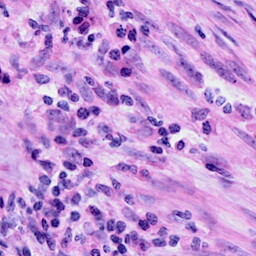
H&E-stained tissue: Cervix